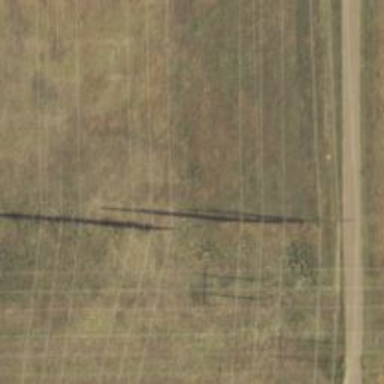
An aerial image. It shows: H-frame power tower with distinctive design.